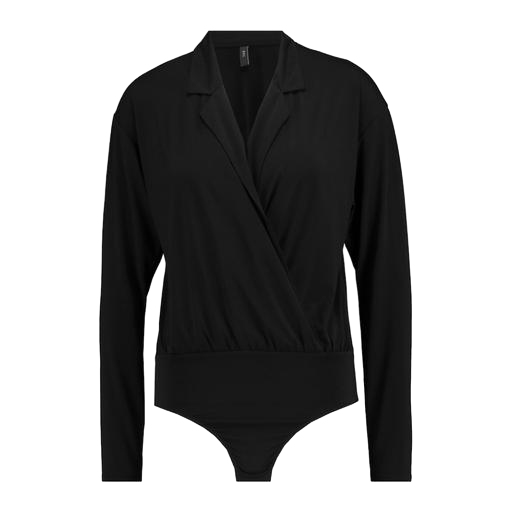
black plunge bodysuit, black long-sleeve wrap top, black long-sleeved wrap top, white background